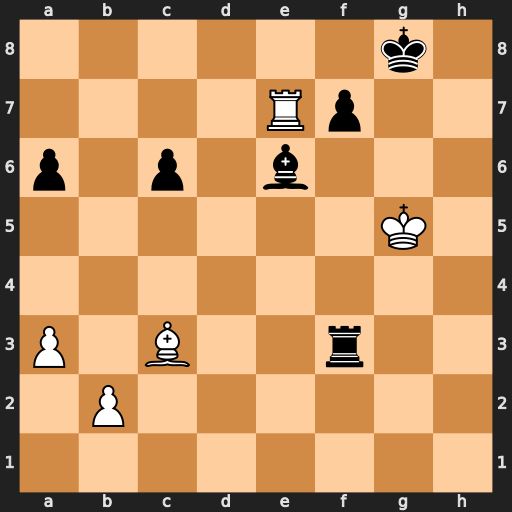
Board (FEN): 6k1/4Rp2/p1p1b3/6K1/8/P1B2r2/1P6/8
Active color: w
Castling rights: -
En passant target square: -
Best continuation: Re8+ Kh7 Rh8#